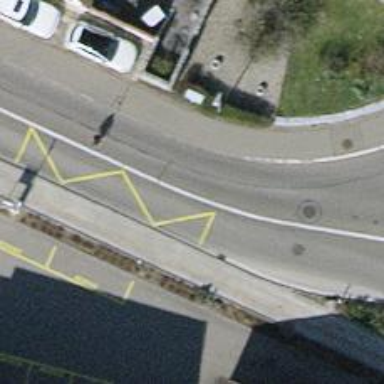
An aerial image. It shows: Bus stop with designated stop position for public transport.